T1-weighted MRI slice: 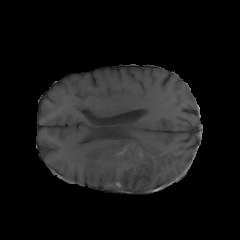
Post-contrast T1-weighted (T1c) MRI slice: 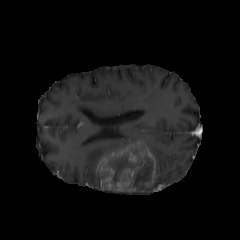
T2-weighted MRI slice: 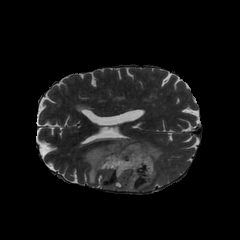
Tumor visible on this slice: yes